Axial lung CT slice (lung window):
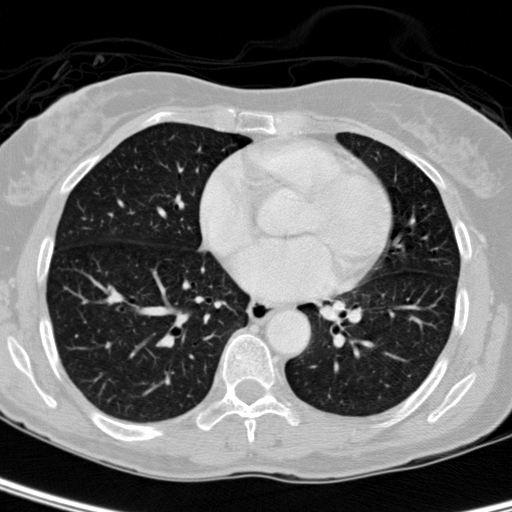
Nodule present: no